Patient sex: M
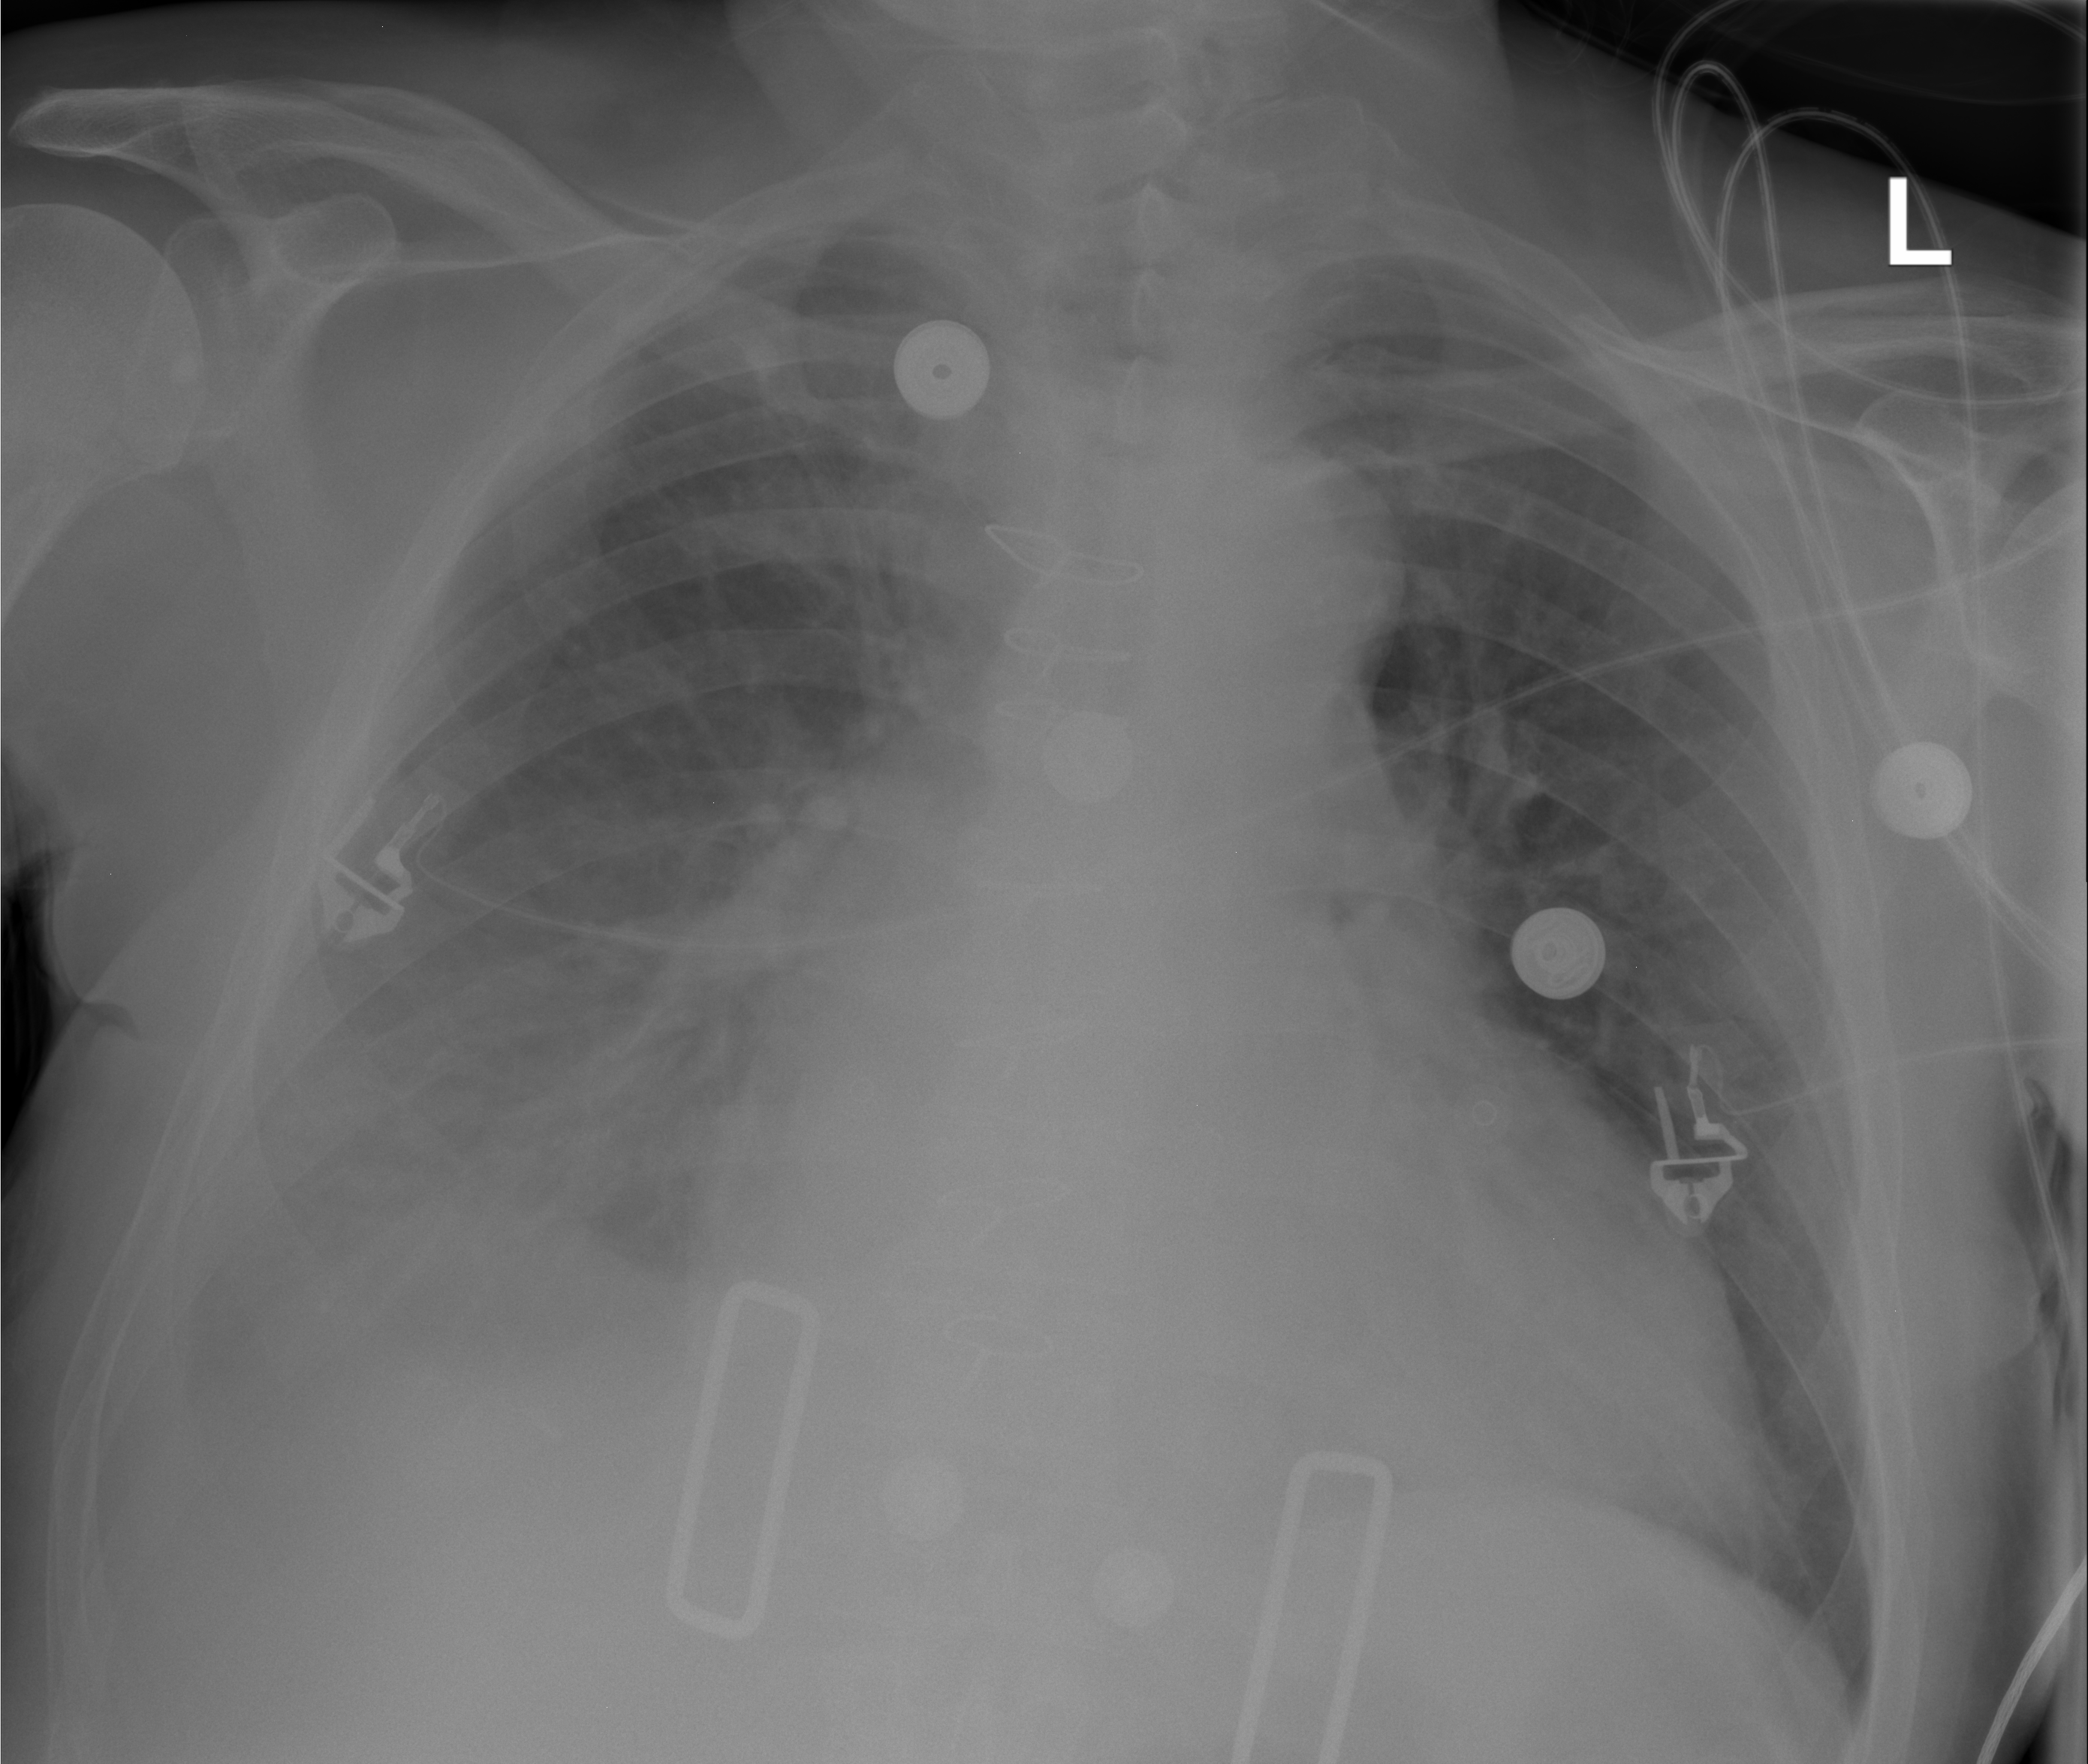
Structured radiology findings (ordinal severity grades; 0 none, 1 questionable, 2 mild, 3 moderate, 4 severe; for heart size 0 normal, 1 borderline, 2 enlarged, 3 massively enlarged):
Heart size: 3
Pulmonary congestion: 2
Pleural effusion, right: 2
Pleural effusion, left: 0
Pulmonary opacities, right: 0
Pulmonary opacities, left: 0
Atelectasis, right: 2
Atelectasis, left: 2